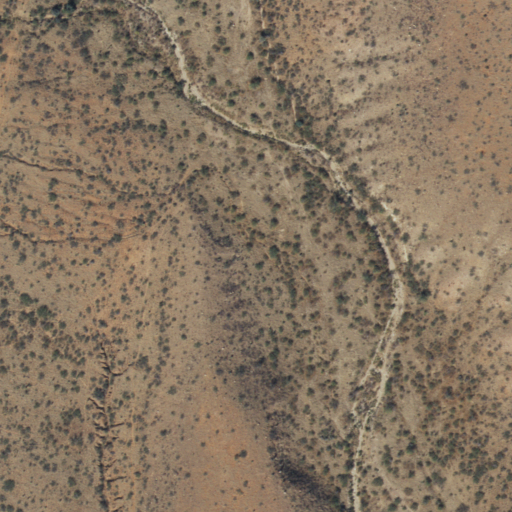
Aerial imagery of valley in Arizona named South Taylor Canyon containing shrub and grassland